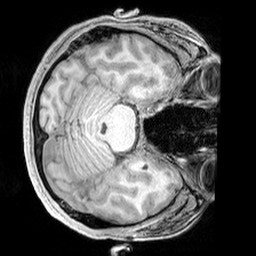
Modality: T1w
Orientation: axial
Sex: male
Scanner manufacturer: siemens
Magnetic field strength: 3 T
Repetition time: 2.3 s
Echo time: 0.00226 s